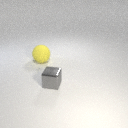
large yellow rubber sphere behind small gray metal cube